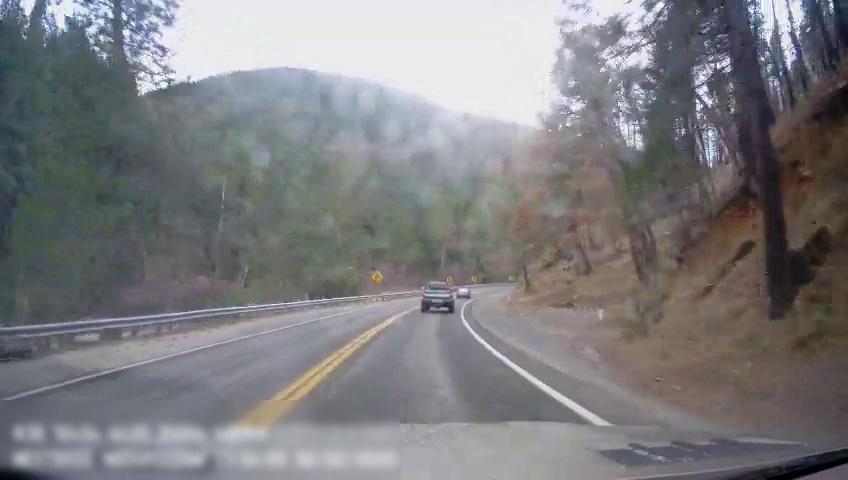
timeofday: Day
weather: Sunny
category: Drivable Space
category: Vehicles | Car
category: Vehicles | Truck
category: Lanes | Current Lane
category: Lanes | Current Lane
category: Lanes | Alternate Lane
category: Traffic | Signs